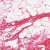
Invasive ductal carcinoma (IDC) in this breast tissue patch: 0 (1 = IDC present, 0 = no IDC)